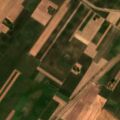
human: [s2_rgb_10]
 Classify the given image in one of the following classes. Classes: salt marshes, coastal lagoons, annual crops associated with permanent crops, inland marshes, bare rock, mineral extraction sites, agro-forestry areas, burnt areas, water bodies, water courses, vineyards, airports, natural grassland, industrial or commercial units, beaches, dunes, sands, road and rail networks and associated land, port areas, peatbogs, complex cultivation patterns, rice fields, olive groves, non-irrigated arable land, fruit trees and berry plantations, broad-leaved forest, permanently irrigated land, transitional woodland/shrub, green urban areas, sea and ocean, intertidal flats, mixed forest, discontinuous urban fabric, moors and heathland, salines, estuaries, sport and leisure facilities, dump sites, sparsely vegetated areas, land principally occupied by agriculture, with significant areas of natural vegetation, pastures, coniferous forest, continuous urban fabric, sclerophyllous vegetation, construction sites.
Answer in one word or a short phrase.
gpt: non-irrigated arable land